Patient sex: M
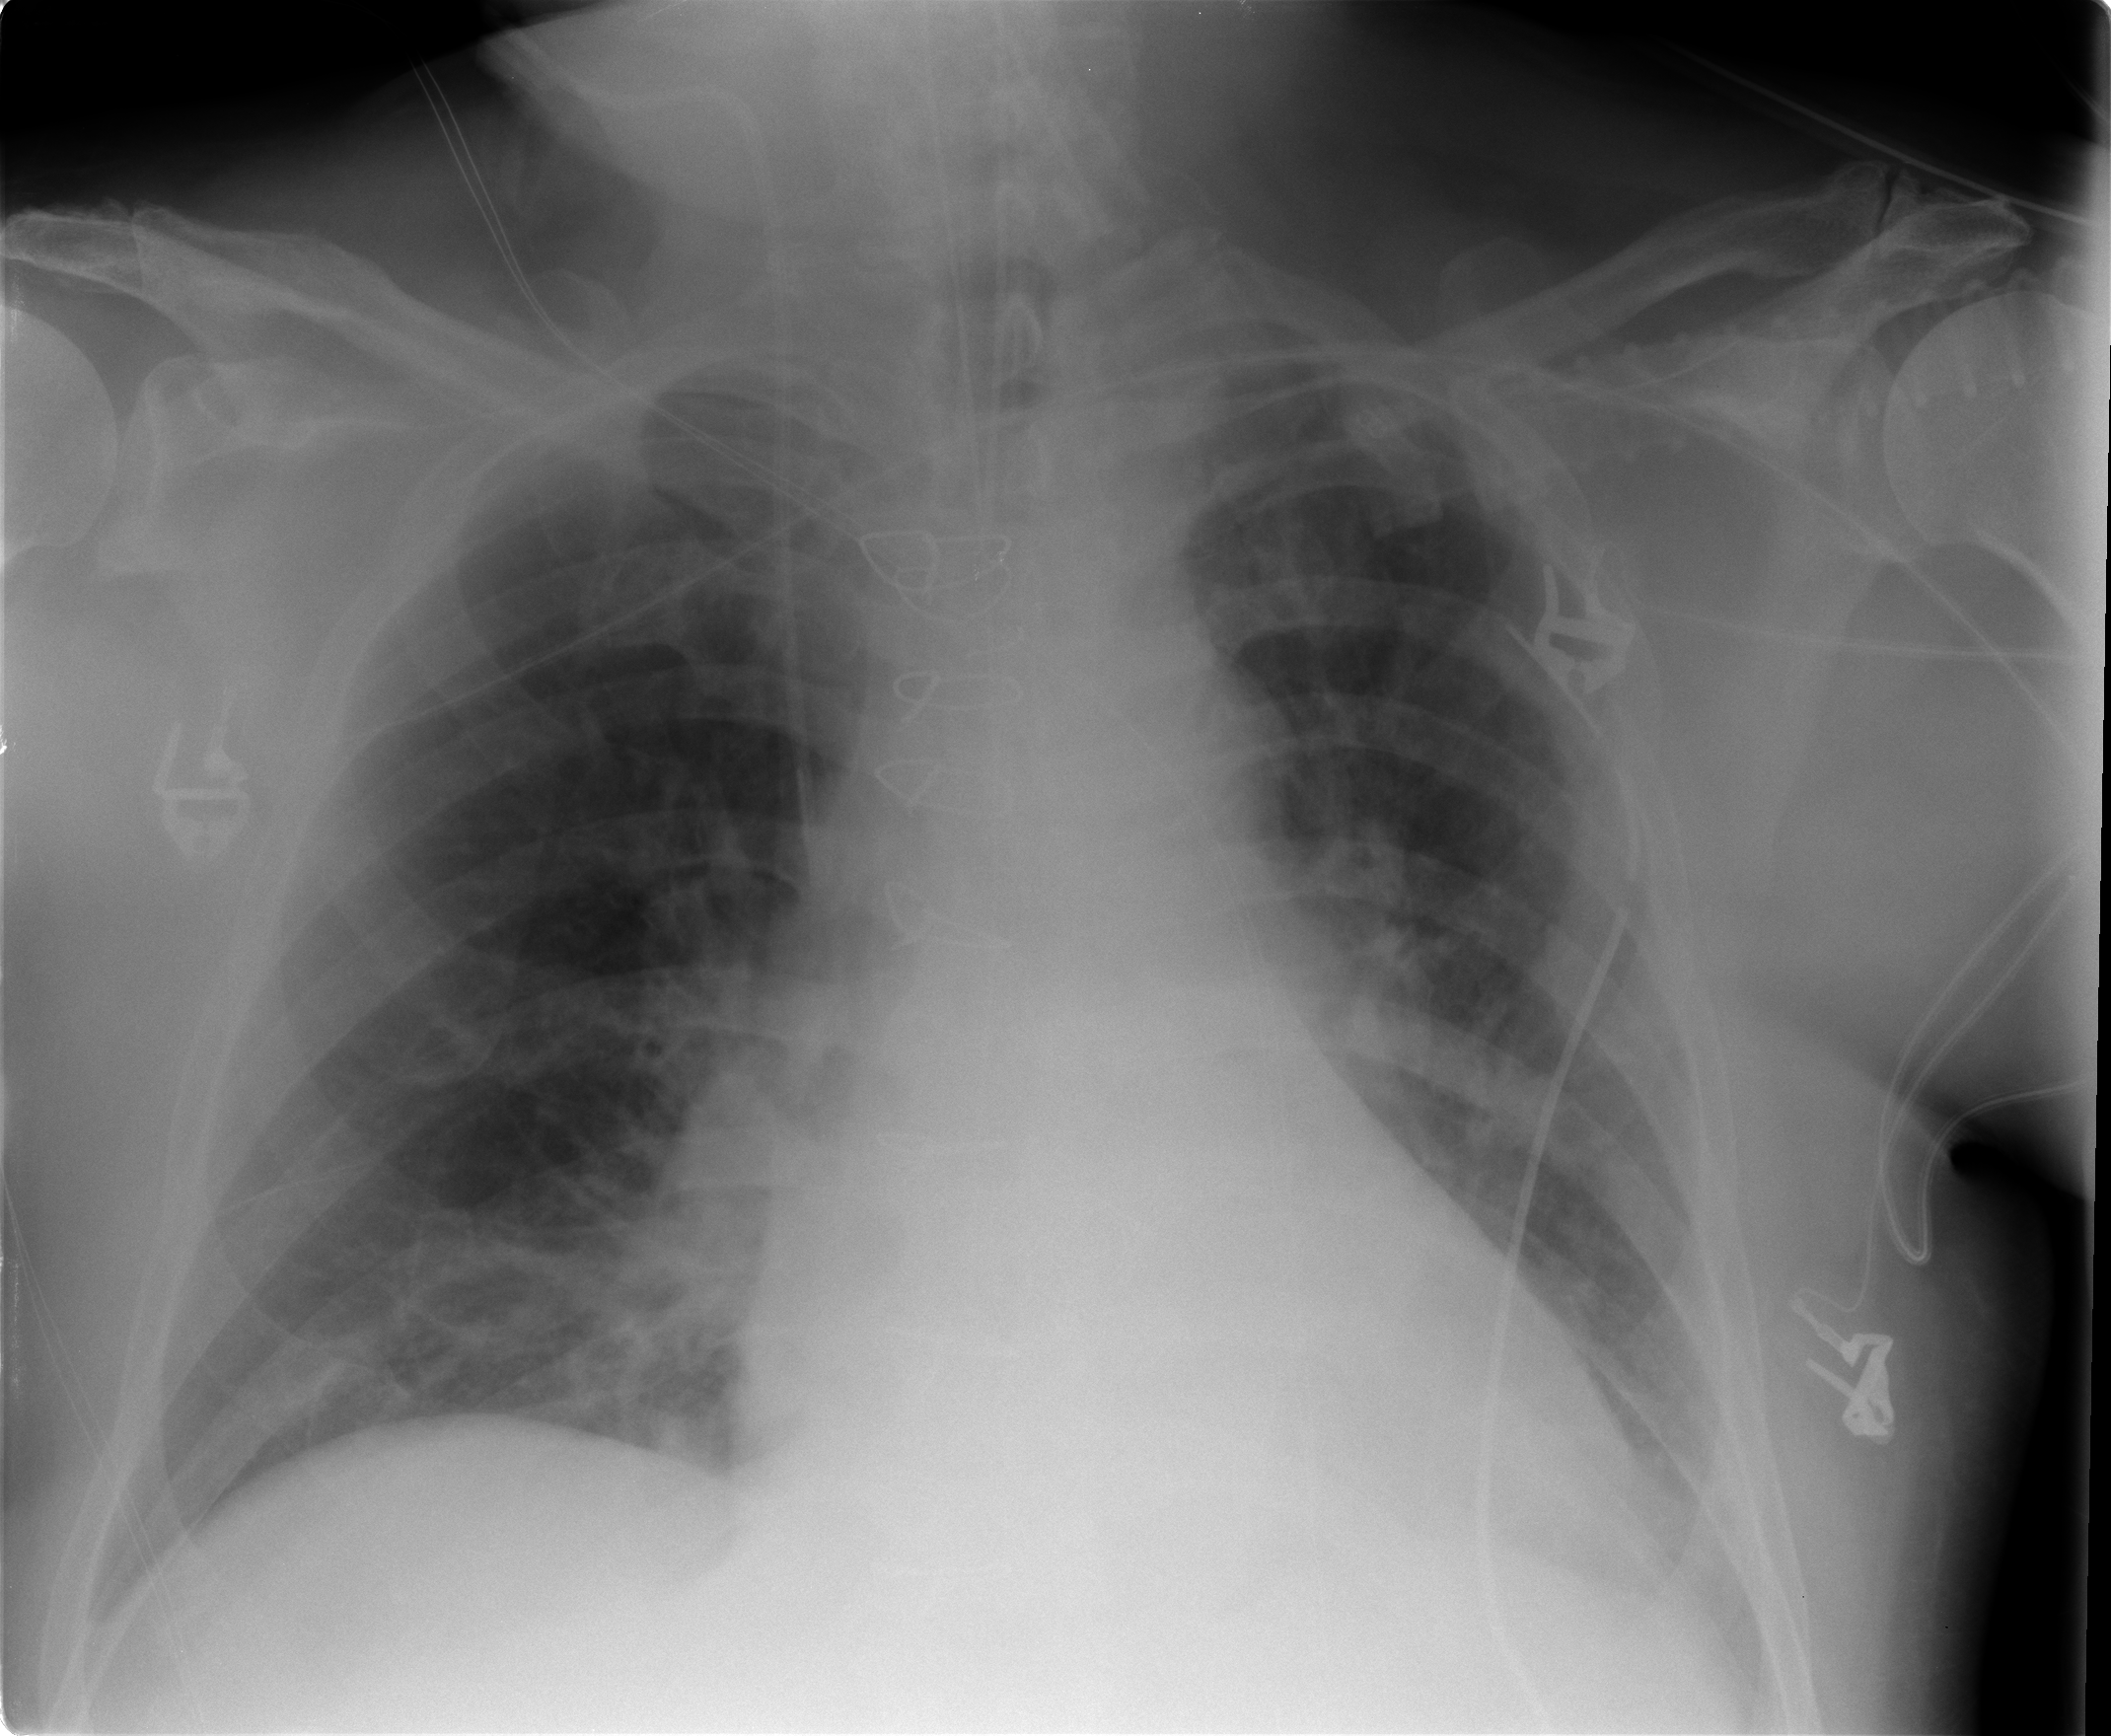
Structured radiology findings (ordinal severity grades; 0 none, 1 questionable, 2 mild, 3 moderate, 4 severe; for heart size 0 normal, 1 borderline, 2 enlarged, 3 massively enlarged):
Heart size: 2
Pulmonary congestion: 0
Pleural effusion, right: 0
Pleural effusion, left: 0
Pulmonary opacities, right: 0
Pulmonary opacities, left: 0
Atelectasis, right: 2
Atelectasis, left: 2